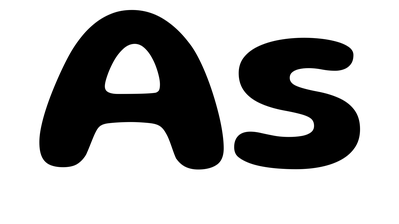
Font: Gluten_SemiBold